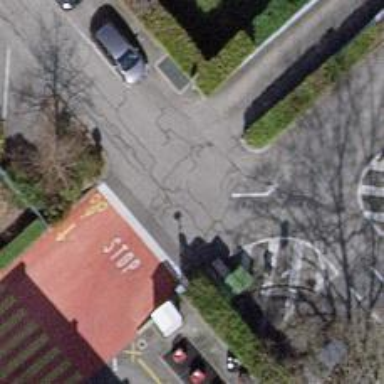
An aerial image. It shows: Asphalt service road with opposite lane designated as cycleway on the left.